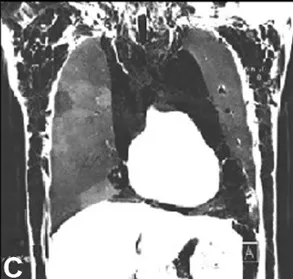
Coronal section.
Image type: radiology (mri)